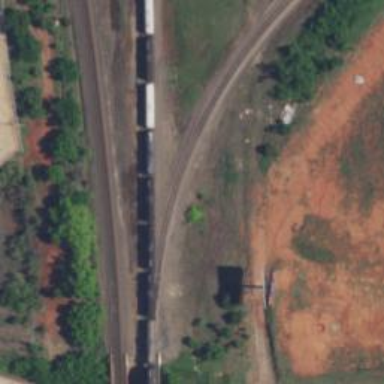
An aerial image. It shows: Siding service.